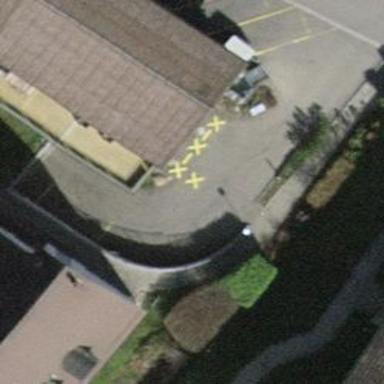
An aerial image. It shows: Parking entrance.